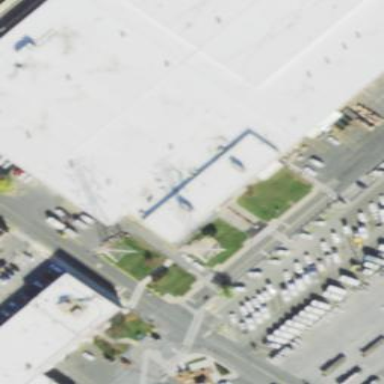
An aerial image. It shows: Office building.